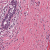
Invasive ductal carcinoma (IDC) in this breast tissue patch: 0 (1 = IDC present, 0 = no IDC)